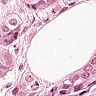
Metastatic tissue present: yes